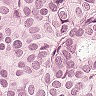
Metastatic tissue present: yes